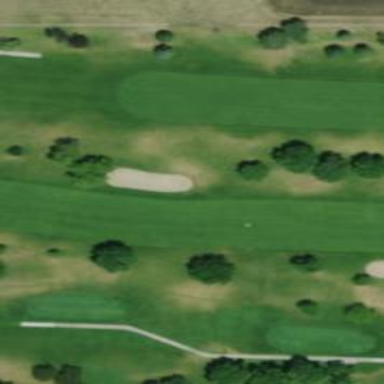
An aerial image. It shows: Golf hole.